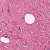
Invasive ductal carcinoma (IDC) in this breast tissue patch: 0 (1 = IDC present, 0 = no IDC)